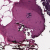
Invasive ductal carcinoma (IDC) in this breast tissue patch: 0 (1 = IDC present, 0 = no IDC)